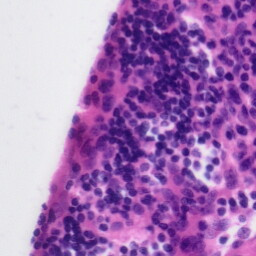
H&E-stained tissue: Tonsil